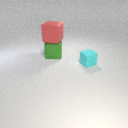
large green metal cube behind small cyan rubber cube